Field crop: maize
Growth stage: 2
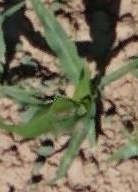
Species: maize